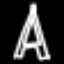
Label: The Eiffel Tower